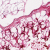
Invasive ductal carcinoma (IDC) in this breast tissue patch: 0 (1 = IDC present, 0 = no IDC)